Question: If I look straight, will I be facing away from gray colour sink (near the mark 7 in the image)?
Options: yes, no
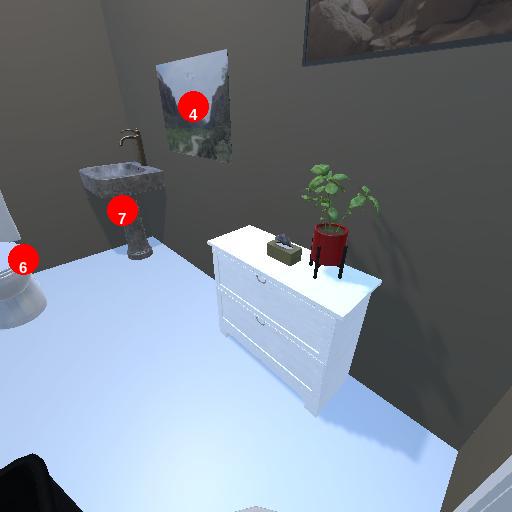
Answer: yes